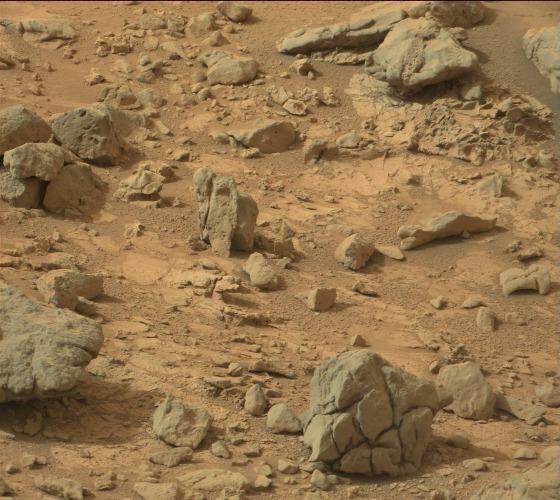
Terrain classes present: Bedrock, Gravel / Sand / Soil, Rock, Shadow